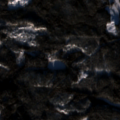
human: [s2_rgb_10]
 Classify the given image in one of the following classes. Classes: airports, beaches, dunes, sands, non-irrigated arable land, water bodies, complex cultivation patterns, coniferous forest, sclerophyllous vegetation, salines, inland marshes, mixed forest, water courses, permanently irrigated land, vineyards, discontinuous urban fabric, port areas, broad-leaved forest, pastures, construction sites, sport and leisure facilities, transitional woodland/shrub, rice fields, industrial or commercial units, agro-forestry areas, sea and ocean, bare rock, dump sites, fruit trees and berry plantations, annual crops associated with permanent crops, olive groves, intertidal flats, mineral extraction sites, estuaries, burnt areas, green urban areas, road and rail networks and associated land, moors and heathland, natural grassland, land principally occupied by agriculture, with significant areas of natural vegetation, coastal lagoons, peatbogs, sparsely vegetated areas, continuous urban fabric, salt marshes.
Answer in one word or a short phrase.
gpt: coniferous forest, mixed forest, transitional woodland/shrub